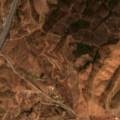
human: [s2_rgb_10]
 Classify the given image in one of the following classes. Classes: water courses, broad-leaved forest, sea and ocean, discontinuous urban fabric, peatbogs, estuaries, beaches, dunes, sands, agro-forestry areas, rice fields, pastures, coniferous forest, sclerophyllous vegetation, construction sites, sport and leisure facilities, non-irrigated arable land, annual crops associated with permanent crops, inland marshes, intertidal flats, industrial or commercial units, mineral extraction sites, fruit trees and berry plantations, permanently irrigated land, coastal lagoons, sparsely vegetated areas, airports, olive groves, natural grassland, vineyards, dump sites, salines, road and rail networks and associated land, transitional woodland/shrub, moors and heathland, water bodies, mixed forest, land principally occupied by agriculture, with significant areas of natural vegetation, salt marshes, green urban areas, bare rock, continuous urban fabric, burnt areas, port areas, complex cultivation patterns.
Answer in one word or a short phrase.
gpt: agro-forestry areas, transitional woodland/shrub